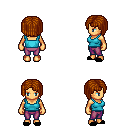
a pixel art fantasy rpg character, female body template, human, tanned skin, teal pirate shirt, magenta pants, brunette pageboy hairstyle, black slippers, four views (front, back, left, right), 2x2 character sprite sheet, small pixel art, hard edges, no anti-aliasing